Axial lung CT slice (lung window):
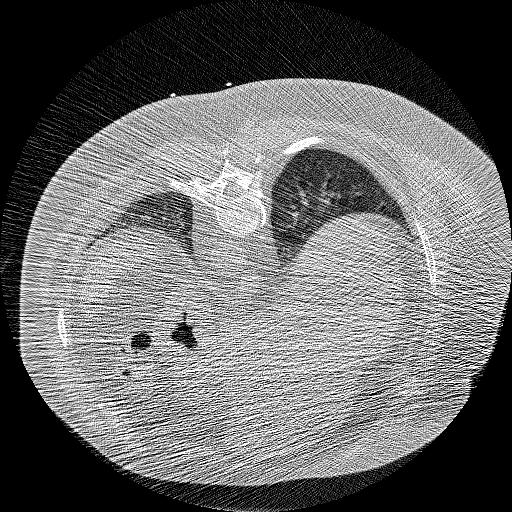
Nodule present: no